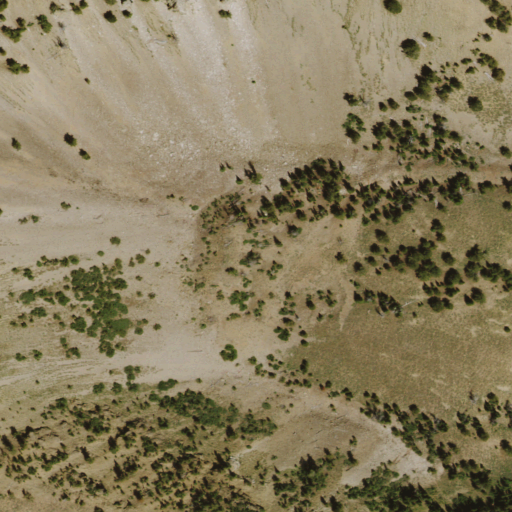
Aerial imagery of mountains in Nevada named Copper Mountains containing evergreen forest and shrub